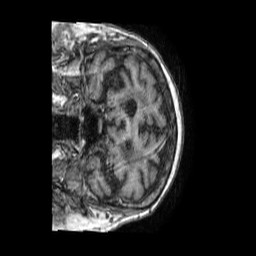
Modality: T1w
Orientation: coronal
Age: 84
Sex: female
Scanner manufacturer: philips
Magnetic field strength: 1.5 T
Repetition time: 0.007098 s
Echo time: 0.003213 s